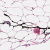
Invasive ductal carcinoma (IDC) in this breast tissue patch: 0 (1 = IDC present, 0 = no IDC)